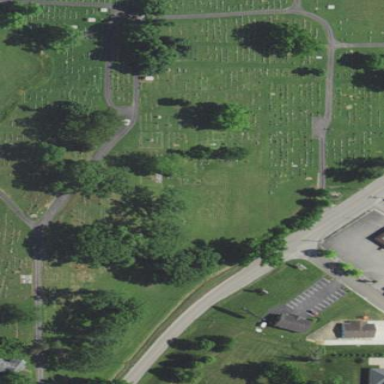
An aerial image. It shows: Cemetery.